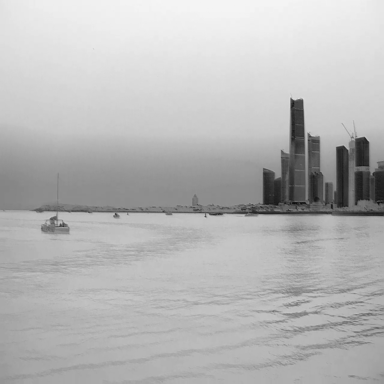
There are seven objects shown in the infrared image, including five bulk_carriers, a container_ship, and a sailboat.